【题型】解答题　【知识点】立体几何　【难度】medium
如图，已知 \(\triangle ABC\) 为等边三角形，\(D\)，\(E\) 分别为 \(AC\)，\(AB\) 边的中点，把 \(\triangle ADE\) 沿 \(DE\) 折起，使点 \(A\) 到达点 \(P\)，平面 \(PDE \perp\) 平面 \(BCDE\)，若 \(BC = 4\)，求直线 \(DE\) 到平面 \(PBC\) 的距离。

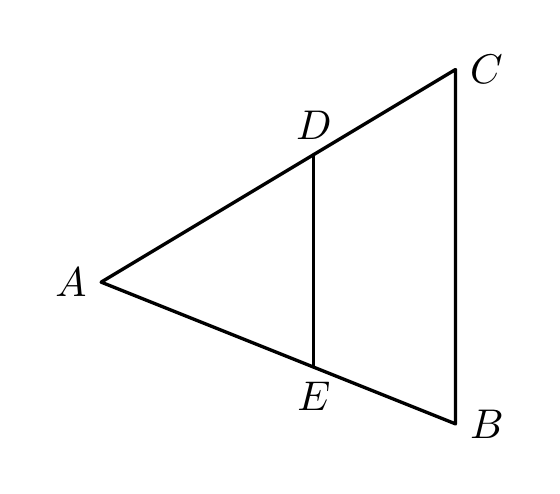
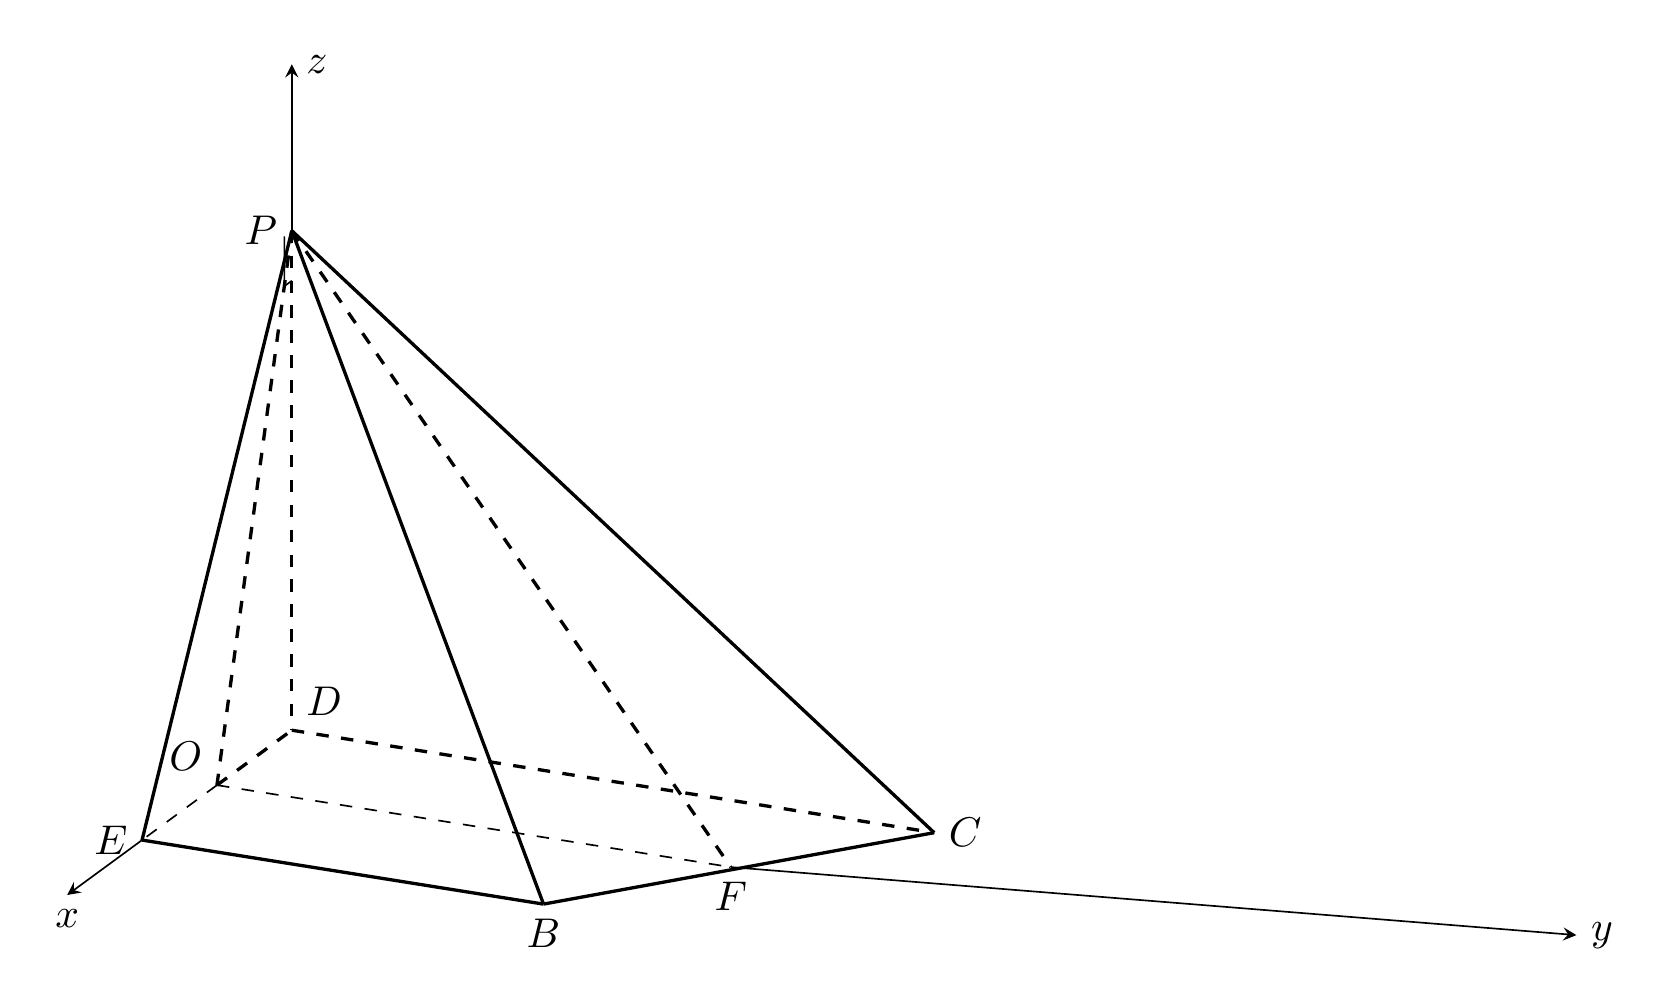
【解答】
\textbf{【解】}

\vspace{0.3cm}
\noindent
\textbf{解法一：} 如图，设 \(DE\) 的中点为 \(O\)，\(BC\) 的中点为 \(F\)，\\
连接 \(OP\)，\(OF\)，则 \(OP \perp DE\)，\\
因为平面 \(PDE \perp\) 平面 \(BCDE\)，平面 \(PDE \cap\) 平面 \(BCDE = DE\)，\\
所以 \(OP \perp\) 平面 \(BCDE\)。\\
因为在 \(\triangle ABC\) 中，点 \(D\)，\(E\) 分别为 \(AC\)，\(AB\) 边的中点，\\
所以 \(DE \parallel BC\)。\\
因为 \(DE \not\subset\) 平面 \(PBC\)，\(BC \subset\) 平面 \(PBC\)，\\
所以 \(DE \parallel\) 平面 \(PBC\)。\\
又 \(OF \perp DE\)，\\
所以以点 \(O\) 为坐标原点，\(OE\)，\(OF\)，\(OP\) 所在直线分别为 \(x\) 轴、\(y\) 轴、\(z\) 轴建立如图所示的空间直角坐标系，

\noindent
则 \(O(0,0,0)\)，\(P(0,0,\sqrt{3})\)，\(B(2,\sqrt{3},0)\)，\(C(-2,\sqrt{3},0)\)，\(F(0,\sqrt{3},0)\)，\\
所以 \(\overrightarrow{PB} = (2,\sqrt{3},-\sqrt{3})\)，\(\overrightarrow{CB} = (4,0,0)\)。\\
设平面 \(PBC\) 的一个法向量为 \(\vec{n} = (x,y,z)\)，\\
由
\[
\begin{cases}
\vec{n} \cdot \overrightarrow{PB} = 2x + \sqrt{3}y - \sqrt{3}z = 0, \\
\vec{n} \cdot \overrightarrow{CB} = 4x = 0
\end{cases}
\]
得
\[
\begin{cases}
x = 0, \\
y = z,
\end{cases}
\]
令 \(y = z = 1\)，所以 \(\vec{n} = (0,1,1)\)。\\
因为 \(\overrightarrow{OF} = (0,\sqrt{3},0)\)，\\
设点 \(O\) 到平面 \(PBC\) 的距离为 \(d\)，\\
则 \(d = \frac{|\overrightarrow{OF} \cdot \vec{n}|}{|\vec{n}|} = \frac{\sqrt{3}}{\sqrt{2}} = \frac{\sqrt{6}}{2}\)。\\
因为点 \(O\) 在直线 \(DE\) 上，所以直线 \(DE\) 到平面 \(PBC\) 的距离等于 \(\frac{\sqrt{6}}{2}\)。

\vspace{0.3cm}
\noindent
\textbf{解法二：} 如图，

\noindent
因为点 \(D\)，\(E\) 分别为 \(AC\)，\(AB\) 边的中点，\\
所以 \(DE \parallel BC\)。\\
因为 \(DE \not\subset\) 平面 \(PBC\)，\(BC \subset\) 平面 \(PBC\)，\\
所以 \(DE \parallel\) 平面 \(PBC\)。\\
因为 \(OP \perp\) 平面 \(BCDE\)，\(BC \subset\) 平面 \(BCDE\)，\\
所以 \(OP \perp BC\)。\\
又 \(OF \perp BC\)，\(OP \cap OF = O\)，\\
所以 \(BC \perp\) 平面 \(OPF\)。\\
因为 \(BC \subset\) 平面 \(PBC\)，\\
所以平面 \(PBC \perp\) 平面 \(OPF\)。\\
因为平面 \(PBC \cap\) 平面 \(OPF = PF\)，\\
作 \(OG \perp PF\) 交 \(PF\) 于点 \(G\)，则 \(OG \perp\) 平面 \(PBC\)。\\
在 \(\text{Rt} \triangle OPF\) 中，\(OP = OF = \sqrt{3}\)，\\
所以 \(PF = \sqrt{6}\)，\(OG = \frac{OP \cdot OF}{PF} = \frac{\sqrt{6}}{2}\)。\\
因为点 \(O\) 在直线 \(DE\) 上，所以直线 \(DE\) 到平面 \(PBC\) 的距离等于 \(\frac{\sqrt{6}}{2}\)。
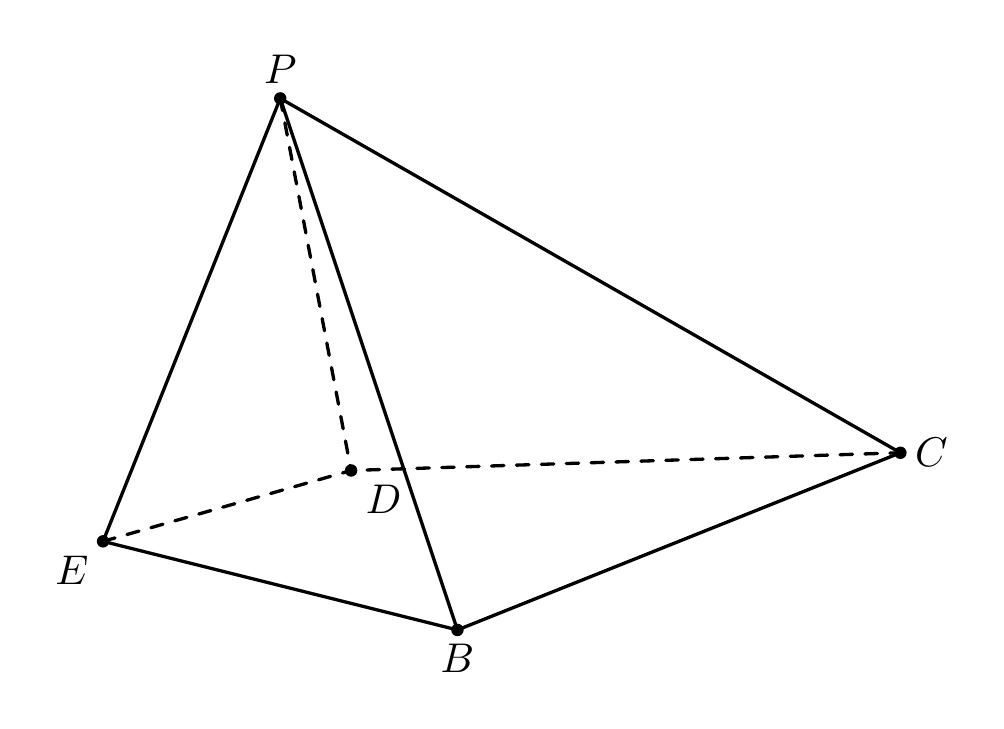
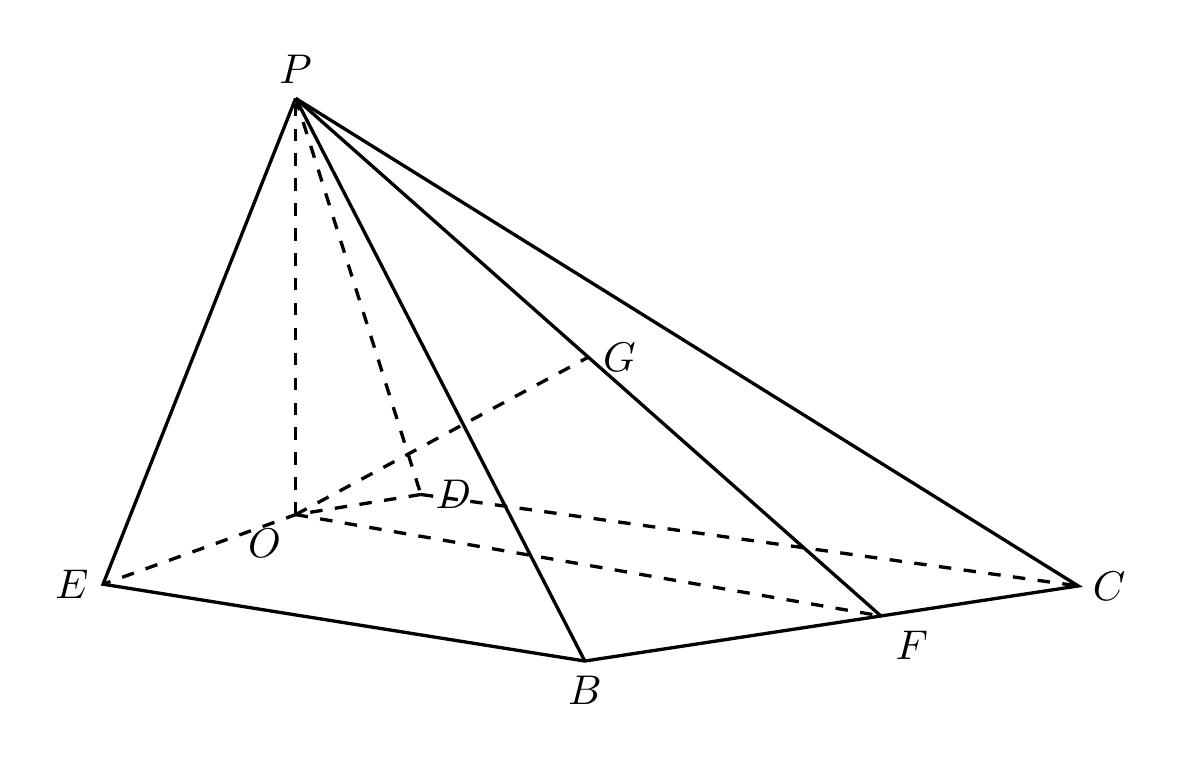